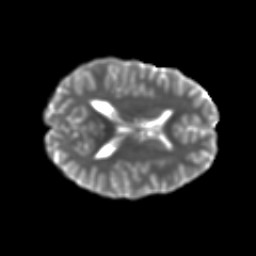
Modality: T2w
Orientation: axial
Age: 15
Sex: male
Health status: ill
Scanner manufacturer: ge
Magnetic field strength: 3 T
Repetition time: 6.801 s
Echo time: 0.0798 s